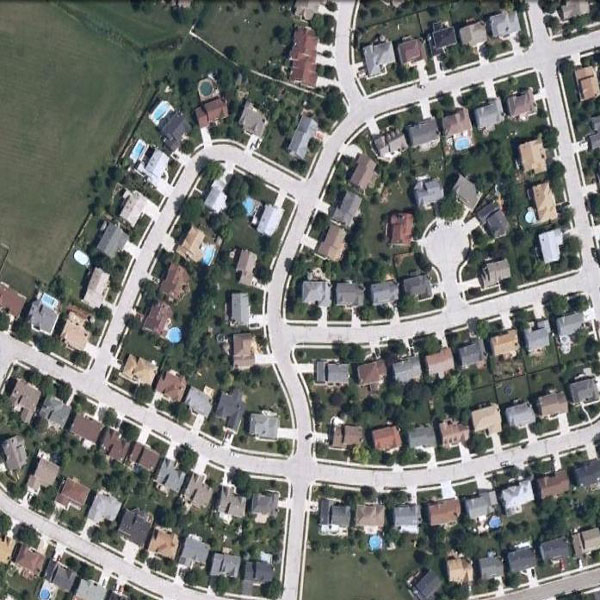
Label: DenseResidential